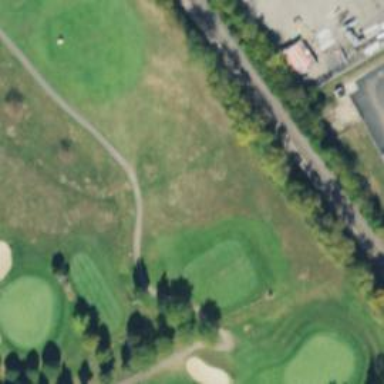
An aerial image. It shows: Path for golf carts.